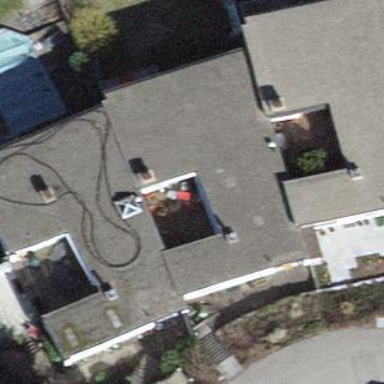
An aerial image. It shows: Terrace building.